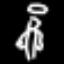
Label: angel